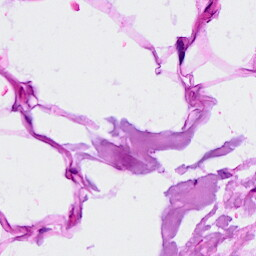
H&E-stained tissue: Breast